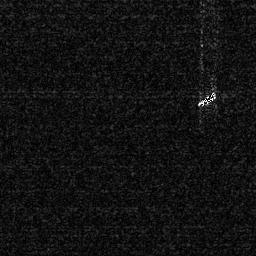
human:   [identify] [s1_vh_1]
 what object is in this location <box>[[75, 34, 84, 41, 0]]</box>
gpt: <ref>1 small ship at the right</ref>